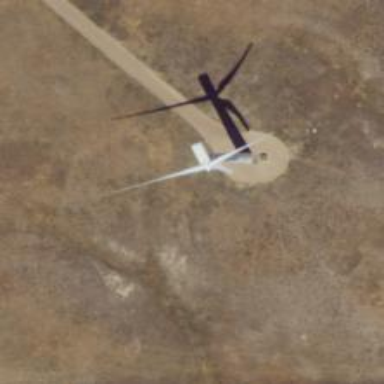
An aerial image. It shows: Wind generator powered by horizontal-axis wind turbine.